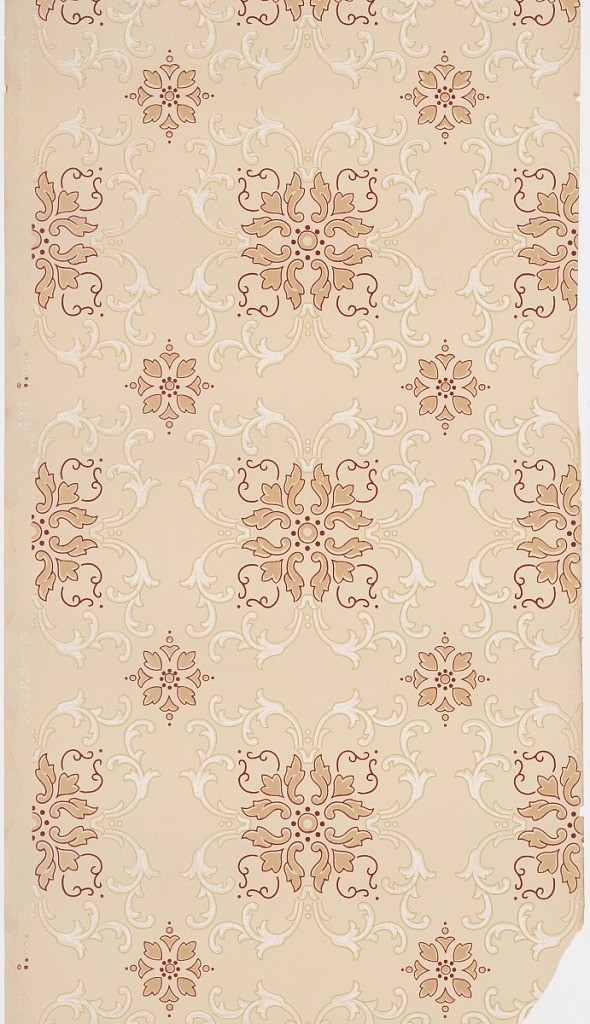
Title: Ceiling paper
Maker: F. E. James Co., New York, New York
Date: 1905–1915
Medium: Machine-printed paper, liquid mica
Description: On taupe ground, scroll motifs composed of brown scrolls in circular shape outlined in red, red dots, an surrounded by white scrolls outlined in light green brown; smaller brown floral motifs with red dots and outlined in red in spaces.